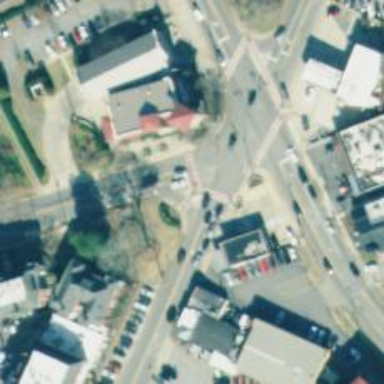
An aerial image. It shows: Footway located on traffic island.